Question: I have a 'GameObject' in Unity that is supposed to serve as a container for some definitions.

I'd like to access that object and retrieve the 'Def' class instances (every object there is instance of 'Def' general class).
So, if I have a 'GameObject' instance, how can I retrieve all objects that are instances of specific class?
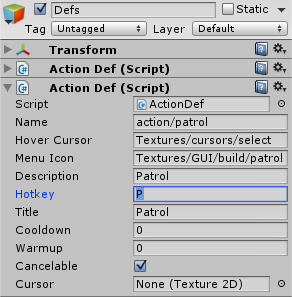
Answer: You can use the 'GameObject.GetComponents<Def>();' to retrieve all components of 'Def' type in the 'GameObject'.
More info in the Unity Docs <URL>